Field crop: maize
Growth stage: 2
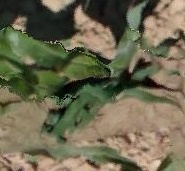
Species: maize